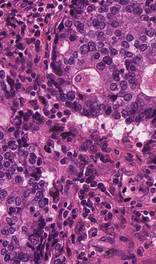
Tumor epithelial tissue: yes
Tumor-associated stroma tissue: yes
Normal tissue: no